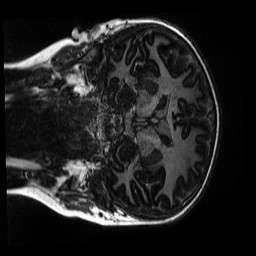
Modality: MP2RAGE
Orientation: coronal
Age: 10
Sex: male
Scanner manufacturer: siemens
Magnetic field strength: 3 T
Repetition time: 4 s
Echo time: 0.00303 s